Interaction volume radius: 5 \u00c5
Interaction volume height: 10 \u00c5
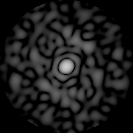
Disorder parameter: 0.8235